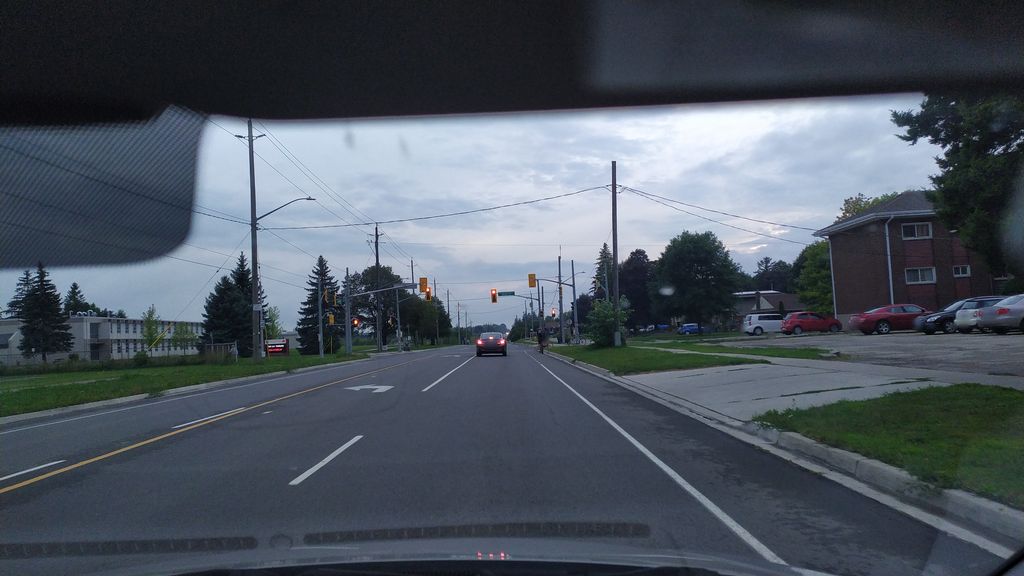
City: kitchener-waterloo